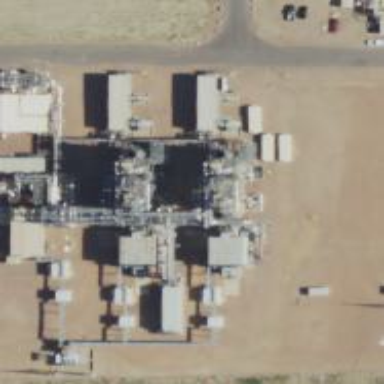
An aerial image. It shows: Gas turbine generator powered by gas.